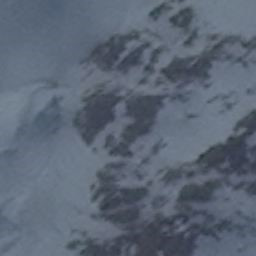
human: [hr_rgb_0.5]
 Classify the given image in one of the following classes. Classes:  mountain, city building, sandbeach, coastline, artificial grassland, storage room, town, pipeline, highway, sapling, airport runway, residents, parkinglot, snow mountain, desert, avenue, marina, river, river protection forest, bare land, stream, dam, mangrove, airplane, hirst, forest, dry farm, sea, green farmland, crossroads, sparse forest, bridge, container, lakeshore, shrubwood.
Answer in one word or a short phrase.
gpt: snow mountain